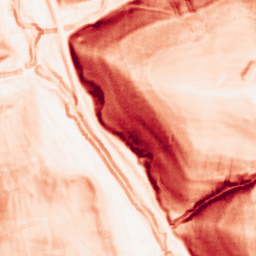
Category: morphological
Decomposition family: morphological_gradient
Decomposition parameters: size: 5
shape: square
Upsampling method: sinc_hamming
Upsampling parameters: scale: 4
kernel_size: 8
Upsampling scale: 4